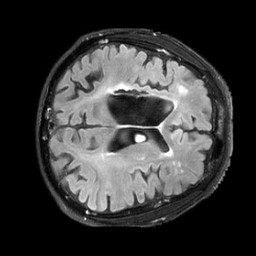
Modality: FLAIR
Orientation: axial
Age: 74
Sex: male
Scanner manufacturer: siemens
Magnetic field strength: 3 T
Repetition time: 9 s
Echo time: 0.099 s